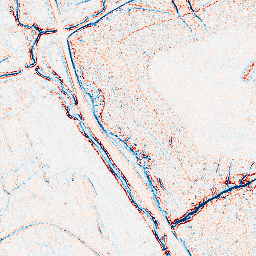
Category: edge_preserving
Decomposition family: bilateral
Decomposition parameters: d: 5
sigma_color: 150
sigma_space: 150
Upsampling method: bspline
Upsampling parameters: scale: 8
Upsampling scale: 8